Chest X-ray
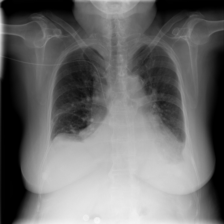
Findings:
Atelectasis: negative
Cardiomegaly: negative
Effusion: positive
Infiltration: negative
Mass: negative
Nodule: negative
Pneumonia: negative
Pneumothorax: negative
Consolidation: negative
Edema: negative
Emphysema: negative
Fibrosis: negative
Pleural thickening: negative
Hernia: negative